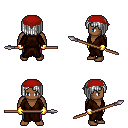
a pixel art fantasy rpg character, male body template, human, dark skin, brown robe, magenta pants, white pageboy hairstyle, red bandana, gold gloves, spear, four views (front, back, left, right), 2x2 character sprite sheet, small pixel art, hard edges, no anti-aliasing